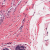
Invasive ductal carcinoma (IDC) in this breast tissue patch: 0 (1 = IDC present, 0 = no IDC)